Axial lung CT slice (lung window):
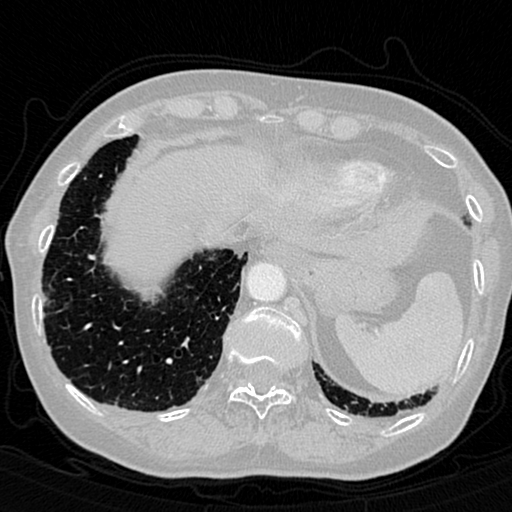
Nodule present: no